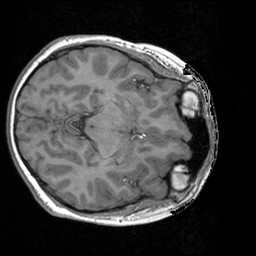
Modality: T1w
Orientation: axial